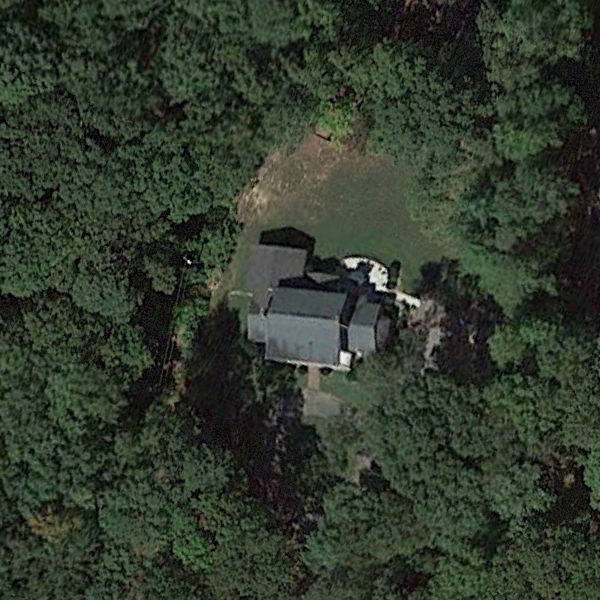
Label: SparseResidential